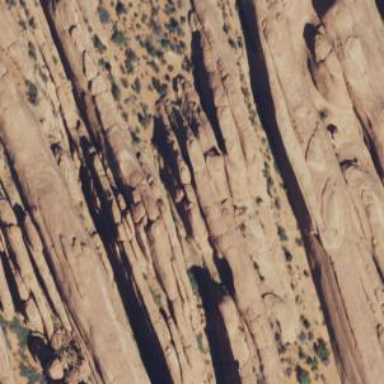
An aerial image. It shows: Natural cliff.